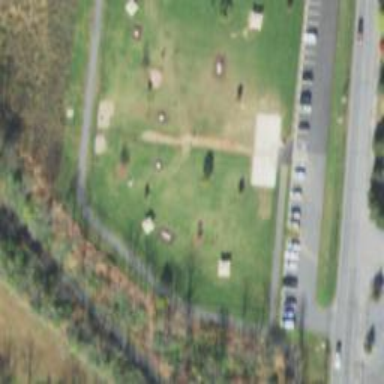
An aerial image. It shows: Dog park for leisure land.